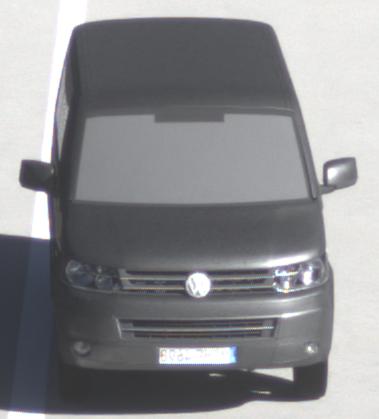
Make: VW Commercial Vehicles (Nutzfahrzeuge)
Model: T5 Multivan 2.0
Detailed model: T5 Multivan
Model produced from: 2009/09
Model produced until: 2013/06
Doors: 4
Color: gray
Road condition: dry road
Daytime: morning or afternoon
Contrast: high contrast